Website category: movie
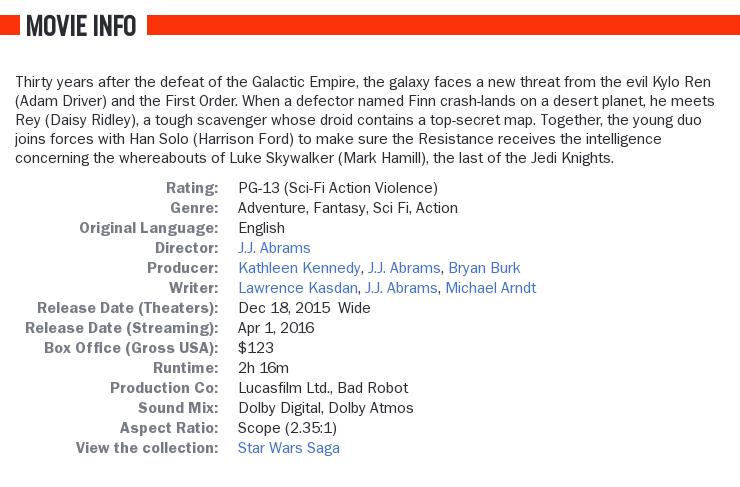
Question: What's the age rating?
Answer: PG-13 (Sci-Fi Action Violence)

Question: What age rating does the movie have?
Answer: PG-13 (Sci-Fi Action Violence)

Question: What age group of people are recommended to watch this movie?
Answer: PG-13 (Sci-Fi Action Violence)

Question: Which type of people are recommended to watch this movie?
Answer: PG-13 (Sci-Fi Action Violence)

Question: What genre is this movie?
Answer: adventure, fantasy, sci fi, action

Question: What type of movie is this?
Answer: adventure, fantasy, sci fi, action

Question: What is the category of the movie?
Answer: adventure, fantasy, sci fi, action

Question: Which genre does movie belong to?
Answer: adventure, fantasy, sci fi, action

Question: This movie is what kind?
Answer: adventure, fantasy, sci fi, action

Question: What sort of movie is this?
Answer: adventure, fantasy, sci fi, action

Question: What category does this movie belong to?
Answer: adventure, fantasy, sci fi, action

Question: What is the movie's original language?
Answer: English

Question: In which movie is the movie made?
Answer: English

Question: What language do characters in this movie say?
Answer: English

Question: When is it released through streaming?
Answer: Apr 1, 2016

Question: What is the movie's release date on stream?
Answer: Apr 1, 2016

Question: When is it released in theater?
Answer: Dec 18, 2015 wide

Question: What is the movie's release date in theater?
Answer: Dec 18, 2015 wide

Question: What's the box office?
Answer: $123

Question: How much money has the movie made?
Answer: $123

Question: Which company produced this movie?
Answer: Lucasfilm Ltd., Bad Robot

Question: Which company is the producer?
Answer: Lucasfilm Ltd., Bad Robot

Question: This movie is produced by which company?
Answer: Lucasfilm Ltd., Bad Robot

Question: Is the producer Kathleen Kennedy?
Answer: yes

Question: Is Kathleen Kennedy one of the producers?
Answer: yes

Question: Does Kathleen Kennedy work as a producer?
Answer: yes

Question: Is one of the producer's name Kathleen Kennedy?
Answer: yes

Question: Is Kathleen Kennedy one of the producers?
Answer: yes

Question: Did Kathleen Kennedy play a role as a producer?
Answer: yes

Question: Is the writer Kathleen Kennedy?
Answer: no

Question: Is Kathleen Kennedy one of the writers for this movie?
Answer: no

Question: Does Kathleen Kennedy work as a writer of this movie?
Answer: no

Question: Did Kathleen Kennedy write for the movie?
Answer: no

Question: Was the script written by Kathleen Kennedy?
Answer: no

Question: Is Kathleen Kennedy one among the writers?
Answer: no

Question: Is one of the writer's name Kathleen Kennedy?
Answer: no

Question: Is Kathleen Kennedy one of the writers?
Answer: no

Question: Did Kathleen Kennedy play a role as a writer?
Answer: no

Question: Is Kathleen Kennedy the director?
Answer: no

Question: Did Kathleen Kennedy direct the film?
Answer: no

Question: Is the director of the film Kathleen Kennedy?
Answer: no

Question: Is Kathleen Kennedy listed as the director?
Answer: no

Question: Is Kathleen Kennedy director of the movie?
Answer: no

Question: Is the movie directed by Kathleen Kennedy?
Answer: no

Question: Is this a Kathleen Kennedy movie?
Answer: no

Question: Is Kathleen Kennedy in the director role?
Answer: no

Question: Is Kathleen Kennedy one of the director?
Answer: no

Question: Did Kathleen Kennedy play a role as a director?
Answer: no

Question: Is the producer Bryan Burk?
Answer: yes

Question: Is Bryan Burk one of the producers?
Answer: yes

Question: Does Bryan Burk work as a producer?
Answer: yes

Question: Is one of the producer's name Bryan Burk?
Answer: yes

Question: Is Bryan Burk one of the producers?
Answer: yes

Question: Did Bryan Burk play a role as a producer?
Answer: yes

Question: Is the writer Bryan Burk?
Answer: no

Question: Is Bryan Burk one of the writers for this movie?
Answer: no

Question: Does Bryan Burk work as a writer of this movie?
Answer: no

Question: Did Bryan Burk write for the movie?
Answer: no

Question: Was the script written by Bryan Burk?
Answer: no

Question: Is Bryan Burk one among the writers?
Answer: no

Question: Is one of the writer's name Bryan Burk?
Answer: no

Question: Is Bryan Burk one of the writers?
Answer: no

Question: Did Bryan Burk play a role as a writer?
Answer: no

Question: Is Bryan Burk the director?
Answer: no